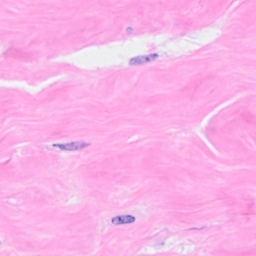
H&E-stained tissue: Breast